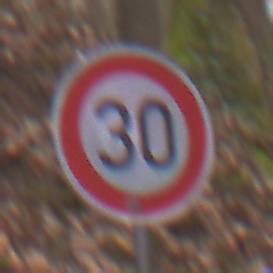
Verkehrszeichen: Geschwindigkeit30
Umgebung: Outdoor, Nature
Tageszeit: Midday
Wetter: Overcast
Licht: Natural
Jahreszeit: Autumn
Kontrast: LowContrast